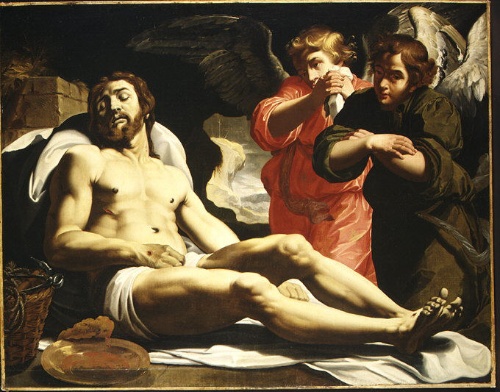
Title: The Dead Christ in the Tomb with Two Angels
Artist: Abraham Janssen van Nuyssen
Artist bio: Flemish, ca. 1575–1632
Date: ca. 1610
Object type: Painting
Classification: Paintings
Medium: Oil on canvas
Dimensions: 45 3/8 x 58 in. (115.3 x 147.3 cm)
Department: European Paintings
Credit line: Gift of James Belden, in memory of Evelyn Berry Belden, 1971
Accession year: 1971
Repository: Metropolitan Museum of Art, New York, NY
Tags: Death|Angels|Christ